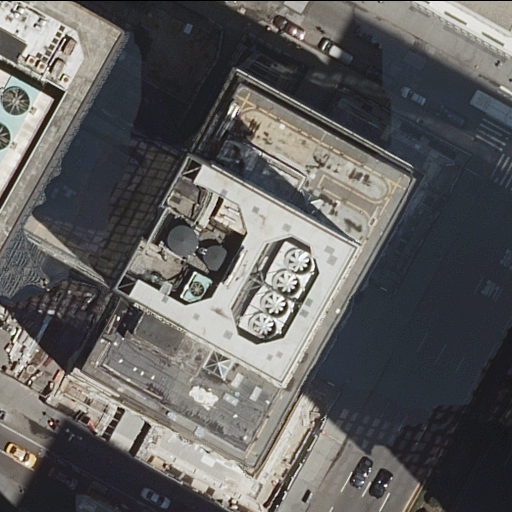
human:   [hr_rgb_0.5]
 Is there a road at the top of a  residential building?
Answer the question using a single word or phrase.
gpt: no

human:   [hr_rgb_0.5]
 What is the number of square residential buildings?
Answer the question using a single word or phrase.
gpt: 0

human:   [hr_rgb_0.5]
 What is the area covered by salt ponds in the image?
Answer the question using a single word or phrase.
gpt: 0m2

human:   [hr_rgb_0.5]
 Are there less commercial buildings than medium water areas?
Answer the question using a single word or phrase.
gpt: no

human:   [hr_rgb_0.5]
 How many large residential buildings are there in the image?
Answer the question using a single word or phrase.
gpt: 0

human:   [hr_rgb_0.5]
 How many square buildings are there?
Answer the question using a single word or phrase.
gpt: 0

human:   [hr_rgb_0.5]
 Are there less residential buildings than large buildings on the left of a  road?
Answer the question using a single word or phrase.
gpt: yes

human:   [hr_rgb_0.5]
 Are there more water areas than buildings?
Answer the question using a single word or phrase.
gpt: no

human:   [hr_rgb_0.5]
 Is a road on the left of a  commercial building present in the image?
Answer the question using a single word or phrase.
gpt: yes

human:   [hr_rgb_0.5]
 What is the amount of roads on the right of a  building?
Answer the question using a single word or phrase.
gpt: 4

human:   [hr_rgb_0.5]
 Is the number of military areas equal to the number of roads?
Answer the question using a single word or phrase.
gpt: no

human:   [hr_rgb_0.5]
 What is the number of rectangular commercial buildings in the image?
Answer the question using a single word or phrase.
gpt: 1

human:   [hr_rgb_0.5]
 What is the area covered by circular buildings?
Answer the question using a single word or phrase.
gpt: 0m2

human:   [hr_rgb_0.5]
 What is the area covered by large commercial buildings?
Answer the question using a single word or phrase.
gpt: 3136m2

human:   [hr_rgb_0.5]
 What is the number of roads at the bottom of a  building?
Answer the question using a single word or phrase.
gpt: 3

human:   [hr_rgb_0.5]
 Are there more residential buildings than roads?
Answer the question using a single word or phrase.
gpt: no

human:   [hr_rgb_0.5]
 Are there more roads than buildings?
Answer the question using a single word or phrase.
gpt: yes

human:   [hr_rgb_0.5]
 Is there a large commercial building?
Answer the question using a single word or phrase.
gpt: yes

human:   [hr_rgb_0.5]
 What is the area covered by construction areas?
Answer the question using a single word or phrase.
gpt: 0m2

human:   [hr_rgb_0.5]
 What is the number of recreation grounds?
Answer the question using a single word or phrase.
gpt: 0

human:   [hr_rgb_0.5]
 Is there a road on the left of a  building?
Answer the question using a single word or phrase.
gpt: yes

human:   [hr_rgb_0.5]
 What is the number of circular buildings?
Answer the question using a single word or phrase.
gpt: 0

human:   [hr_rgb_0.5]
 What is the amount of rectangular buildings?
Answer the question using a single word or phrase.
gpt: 1

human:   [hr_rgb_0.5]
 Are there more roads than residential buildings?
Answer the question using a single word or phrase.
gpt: yes

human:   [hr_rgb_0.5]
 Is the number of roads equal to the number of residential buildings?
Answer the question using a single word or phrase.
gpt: no

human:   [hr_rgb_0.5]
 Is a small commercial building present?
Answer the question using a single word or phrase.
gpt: no

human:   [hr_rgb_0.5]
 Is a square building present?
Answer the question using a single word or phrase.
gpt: no

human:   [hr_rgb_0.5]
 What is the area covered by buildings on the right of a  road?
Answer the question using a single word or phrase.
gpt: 3244m2

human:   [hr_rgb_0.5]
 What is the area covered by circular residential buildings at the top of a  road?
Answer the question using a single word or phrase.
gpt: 0m2

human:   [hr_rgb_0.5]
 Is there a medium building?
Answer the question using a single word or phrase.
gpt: yes

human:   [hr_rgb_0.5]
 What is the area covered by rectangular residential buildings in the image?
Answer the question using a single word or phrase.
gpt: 0m2

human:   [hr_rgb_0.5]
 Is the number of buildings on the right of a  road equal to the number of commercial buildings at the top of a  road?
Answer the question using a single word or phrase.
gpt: yes

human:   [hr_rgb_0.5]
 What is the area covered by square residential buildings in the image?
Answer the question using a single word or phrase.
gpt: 0m2

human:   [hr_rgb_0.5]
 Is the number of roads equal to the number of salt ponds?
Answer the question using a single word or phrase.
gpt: no

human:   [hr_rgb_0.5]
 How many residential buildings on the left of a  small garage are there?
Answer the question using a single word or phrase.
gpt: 0

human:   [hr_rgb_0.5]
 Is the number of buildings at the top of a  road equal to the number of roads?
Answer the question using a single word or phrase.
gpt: no